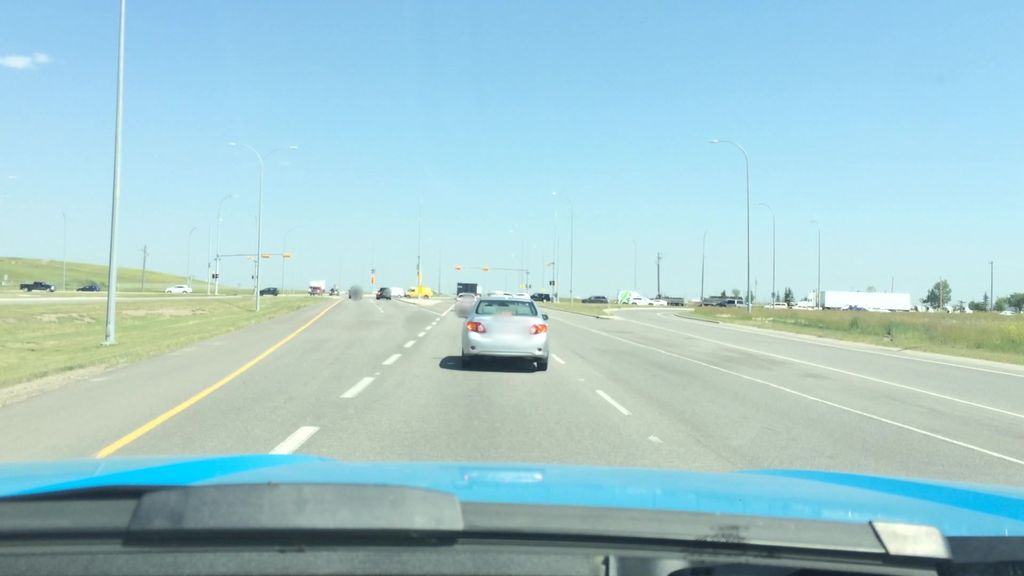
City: calgary